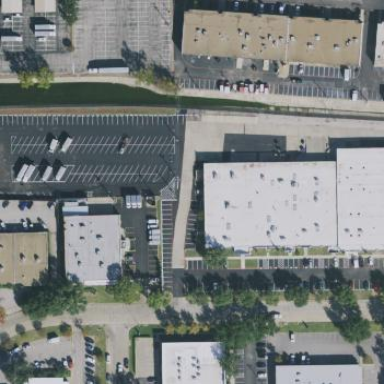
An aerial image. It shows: Commercial building.